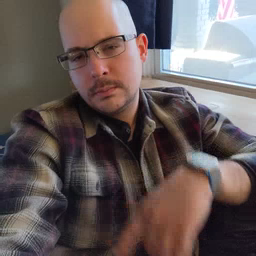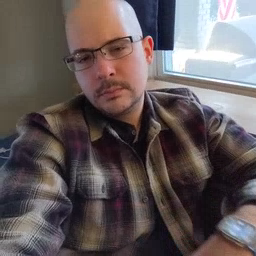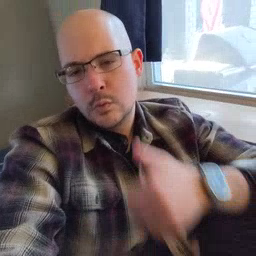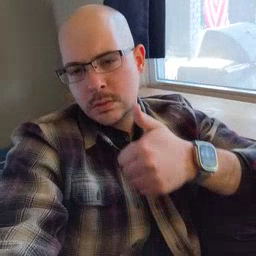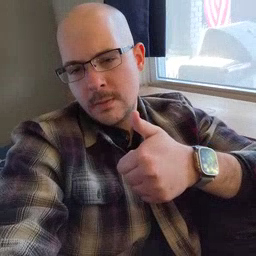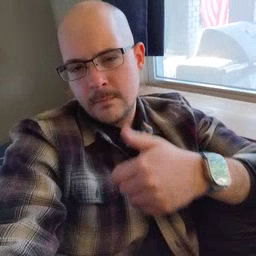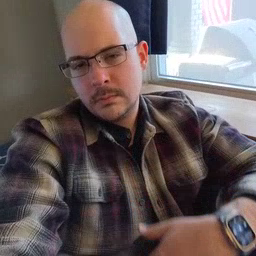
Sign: yourself